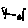
Label: star